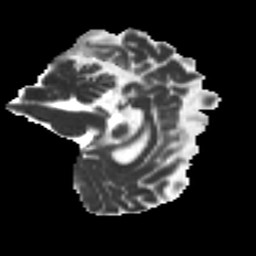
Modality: MD
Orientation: sagittal
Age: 25
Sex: female
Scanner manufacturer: ge
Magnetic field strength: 3 T
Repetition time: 7.8 s
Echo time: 0.0607 s